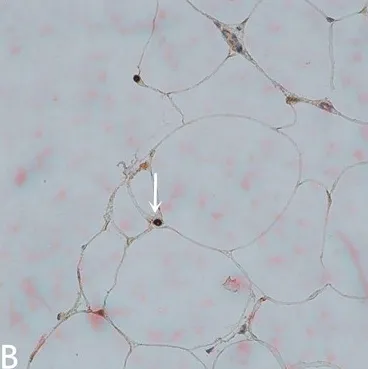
Pathological examination. (B) Anti-P62 immunohistochemical staining. Visible inclusion bodies in the nucleus of some fat cells (x 400).
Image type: pathology (immunostaining)